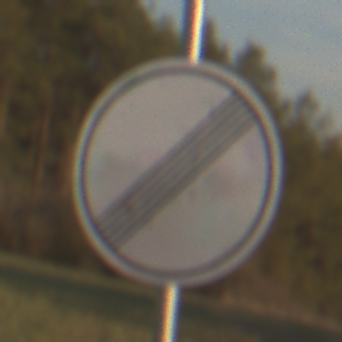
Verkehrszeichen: EndeSaemtlicherBegrenzungen
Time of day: SunriseSunset
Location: Outdoor (Nature)
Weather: PartlyCloudy
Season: NotSpecified
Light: Natural